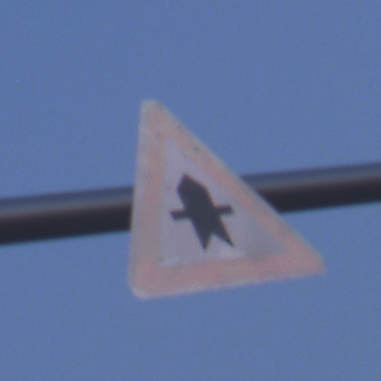
Verkehrszeichen: Vorfahrt
Umgebung: Outdoor, Nature
Tageszeit: SunriseSunset
Wetter: Clear
Licht: Natural
Jahreszeit: NotSpecified
Kontrast: LowContrast